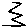
Label: zigzag